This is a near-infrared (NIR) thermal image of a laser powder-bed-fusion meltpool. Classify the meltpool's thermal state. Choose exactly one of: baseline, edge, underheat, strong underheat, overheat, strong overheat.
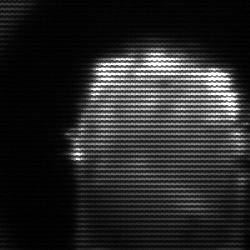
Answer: baseline